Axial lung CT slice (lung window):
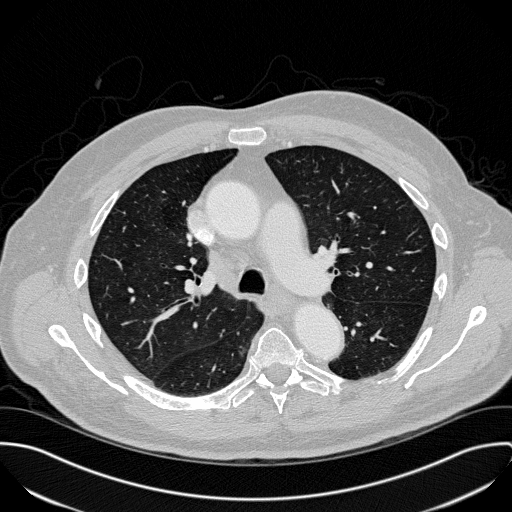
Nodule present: no